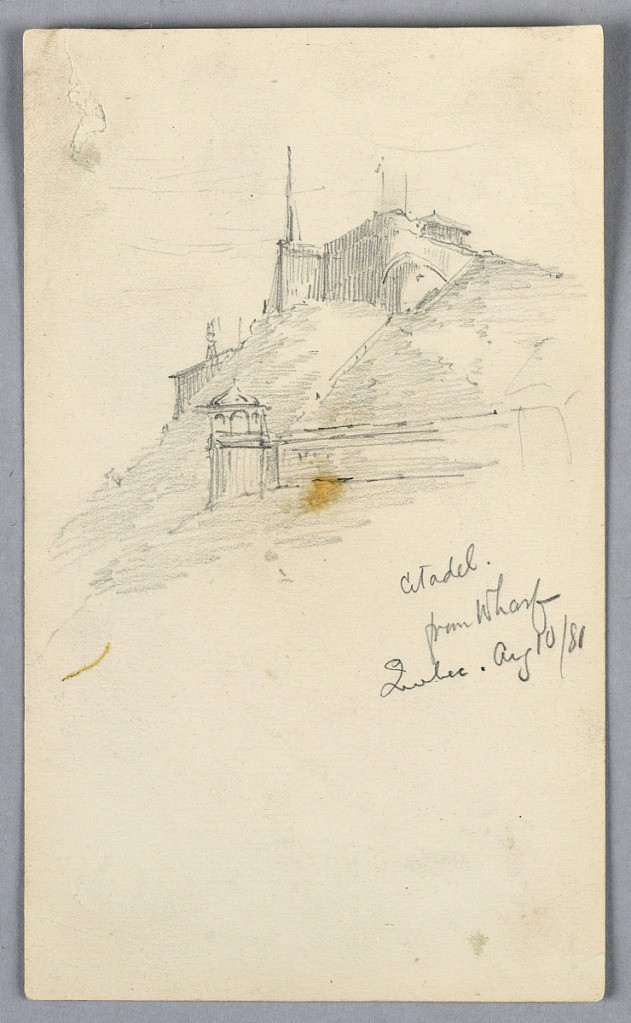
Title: Citadel, from Wharf, Quebec
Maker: Arnold William Brunner, American, 1857–1925
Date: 1881
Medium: Graphite on paper
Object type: Drawing
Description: Sketch above, rock mound with building, steeples and wall.